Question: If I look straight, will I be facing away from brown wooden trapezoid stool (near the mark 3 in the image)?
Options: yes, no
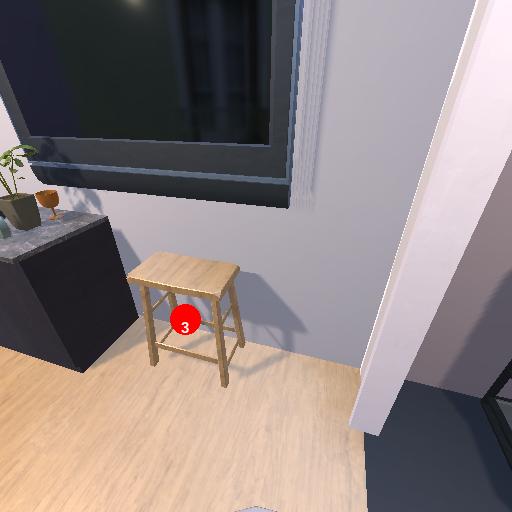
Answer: yes